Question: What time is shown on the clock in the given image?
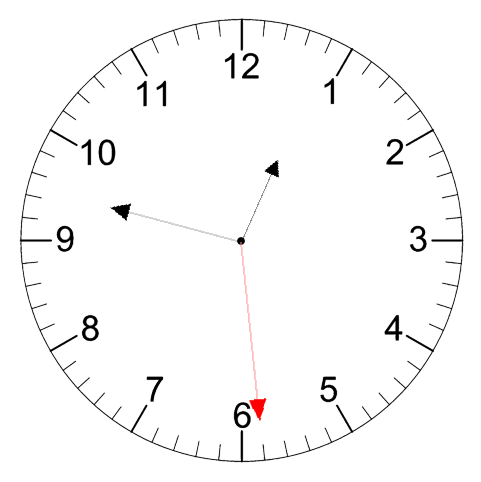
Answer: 12:47:29